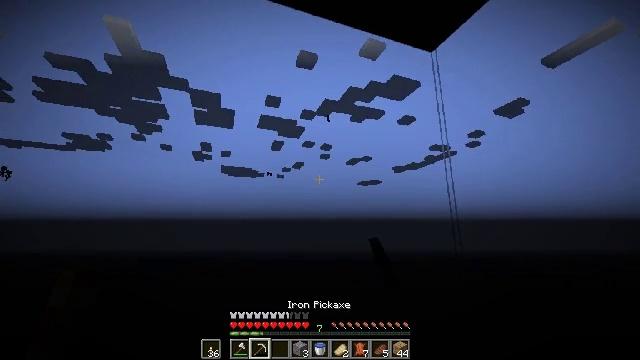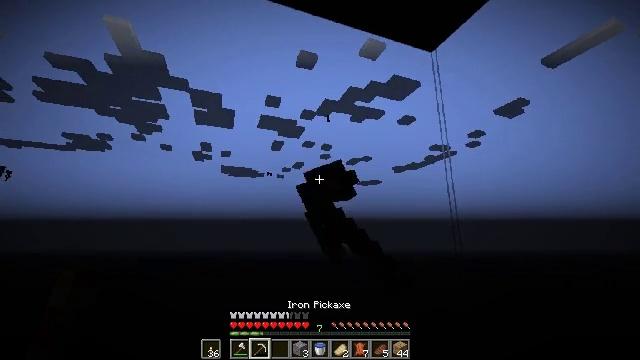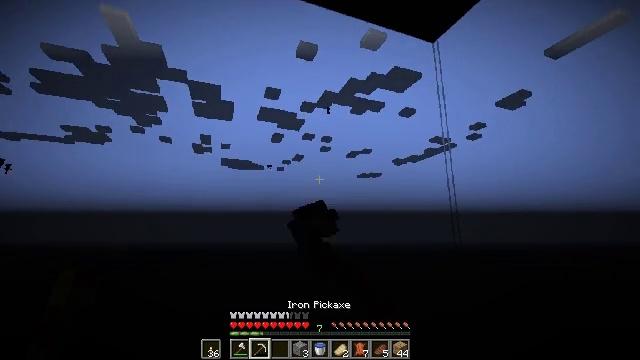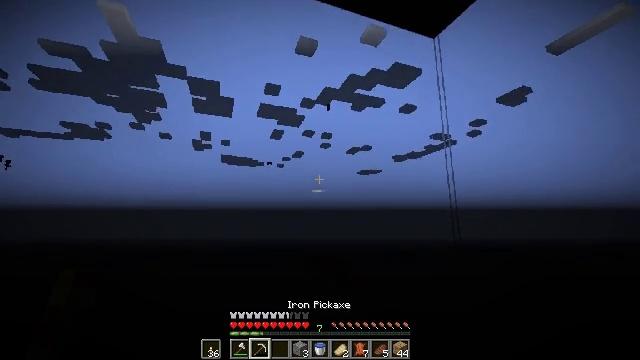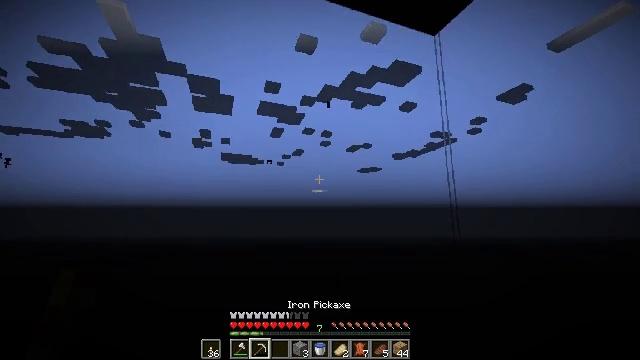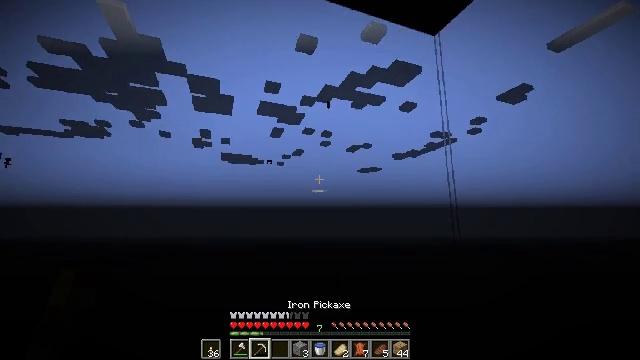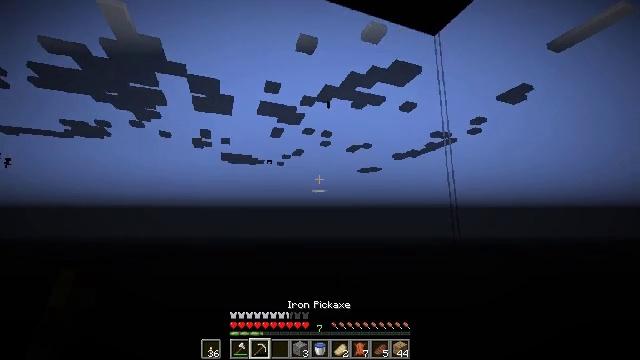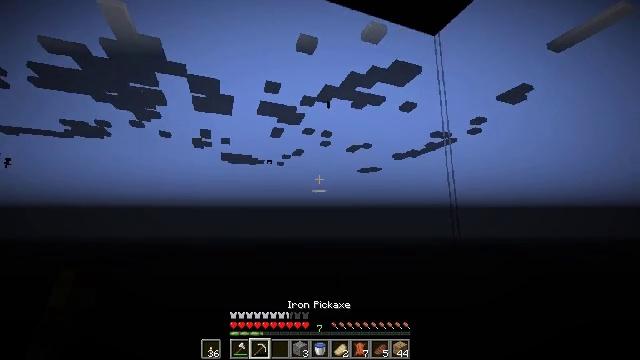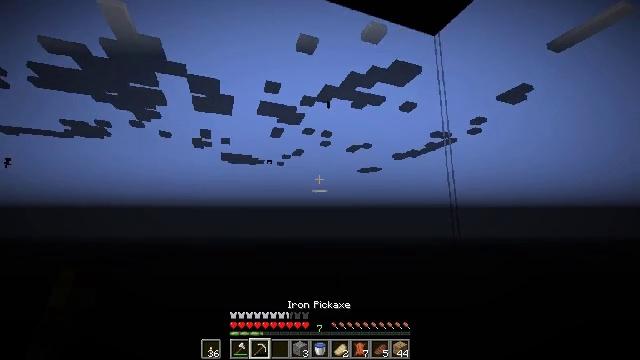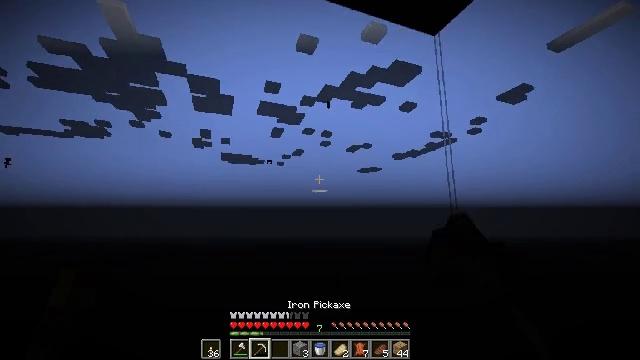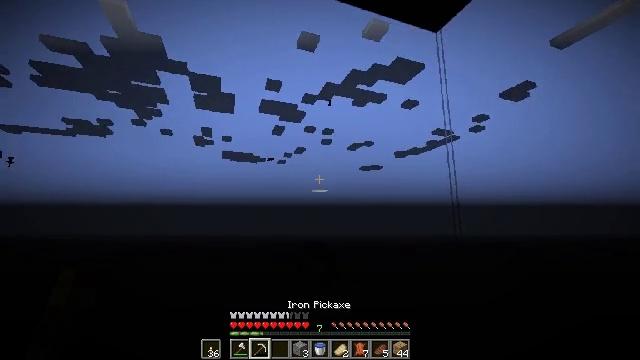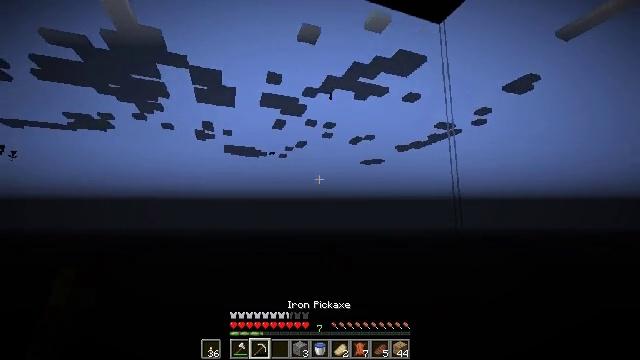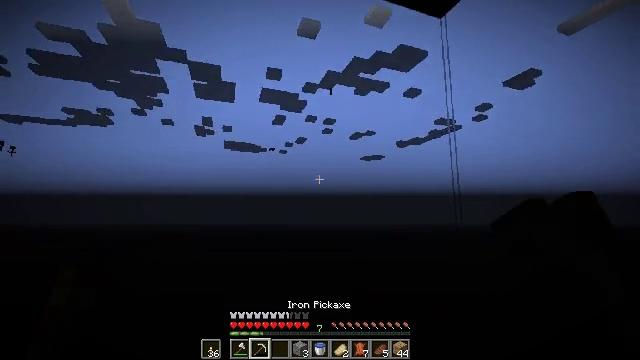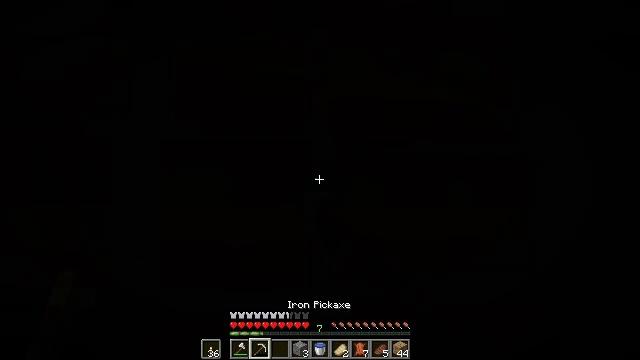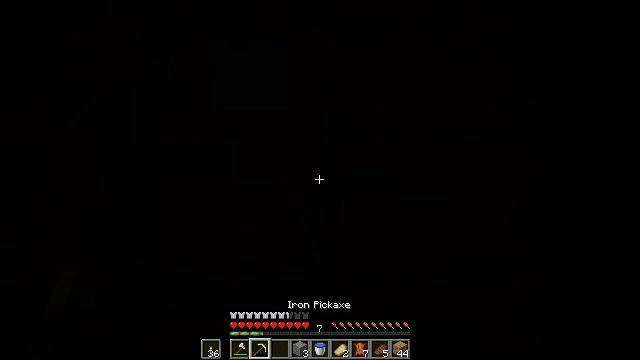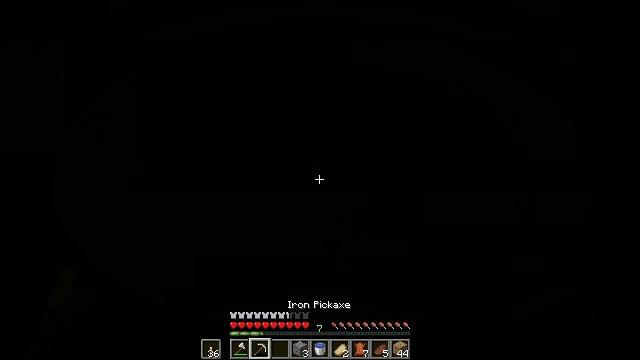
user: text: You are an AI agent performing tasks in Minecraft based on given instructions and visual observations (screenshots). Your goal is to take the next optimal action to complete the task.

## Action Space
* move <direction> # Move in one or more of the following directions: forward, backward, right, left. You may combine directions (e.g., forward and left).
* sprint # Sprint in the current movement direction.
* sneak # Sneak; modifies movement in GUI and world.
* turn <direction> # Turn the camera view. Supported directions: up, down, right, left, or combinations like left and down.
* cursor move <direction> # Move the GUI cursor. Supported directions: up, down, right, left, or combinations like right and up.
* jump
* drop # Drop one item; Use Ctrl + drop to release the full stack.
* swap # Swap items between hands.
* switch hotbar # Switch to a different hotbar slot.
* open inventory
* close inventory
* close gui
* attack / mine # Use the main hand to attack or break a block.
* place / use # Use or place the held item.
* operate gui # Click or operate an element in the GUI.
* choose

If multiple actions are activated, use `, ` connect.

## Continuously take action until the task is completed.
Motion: motion action
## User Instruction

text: Break the composter to recycle it.
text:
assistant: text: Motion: attack / mine
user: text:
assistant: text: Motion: turn down, attack / mine
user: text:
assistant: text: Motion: attack / mine
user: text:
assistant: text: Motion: attack / mine
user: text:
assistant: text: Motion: attack / mine
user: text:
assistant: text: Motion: attack / mine
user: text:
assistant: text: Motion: attack / mine
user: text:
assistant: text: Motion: attack / mine
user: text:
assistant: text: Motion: attack / mine
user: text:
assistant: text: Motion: attack / mine
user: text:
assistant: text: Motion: turn down, attack / mine
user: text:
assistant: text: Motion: attack / mine
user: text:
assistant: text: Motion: attack / mine
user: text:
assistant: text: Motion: attack / mine
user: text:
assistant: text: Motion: attack / mine
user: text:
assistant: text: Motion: attack / mine
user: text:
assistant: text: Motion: attack / mine
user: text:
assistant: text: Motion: attack / mine